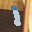
Label: 1